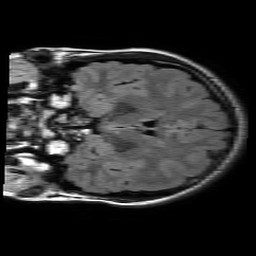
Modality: FLAIR
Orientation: coronal
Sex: female
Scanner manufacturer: philips
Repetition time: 11 s
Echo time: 0.125 s